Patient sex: F
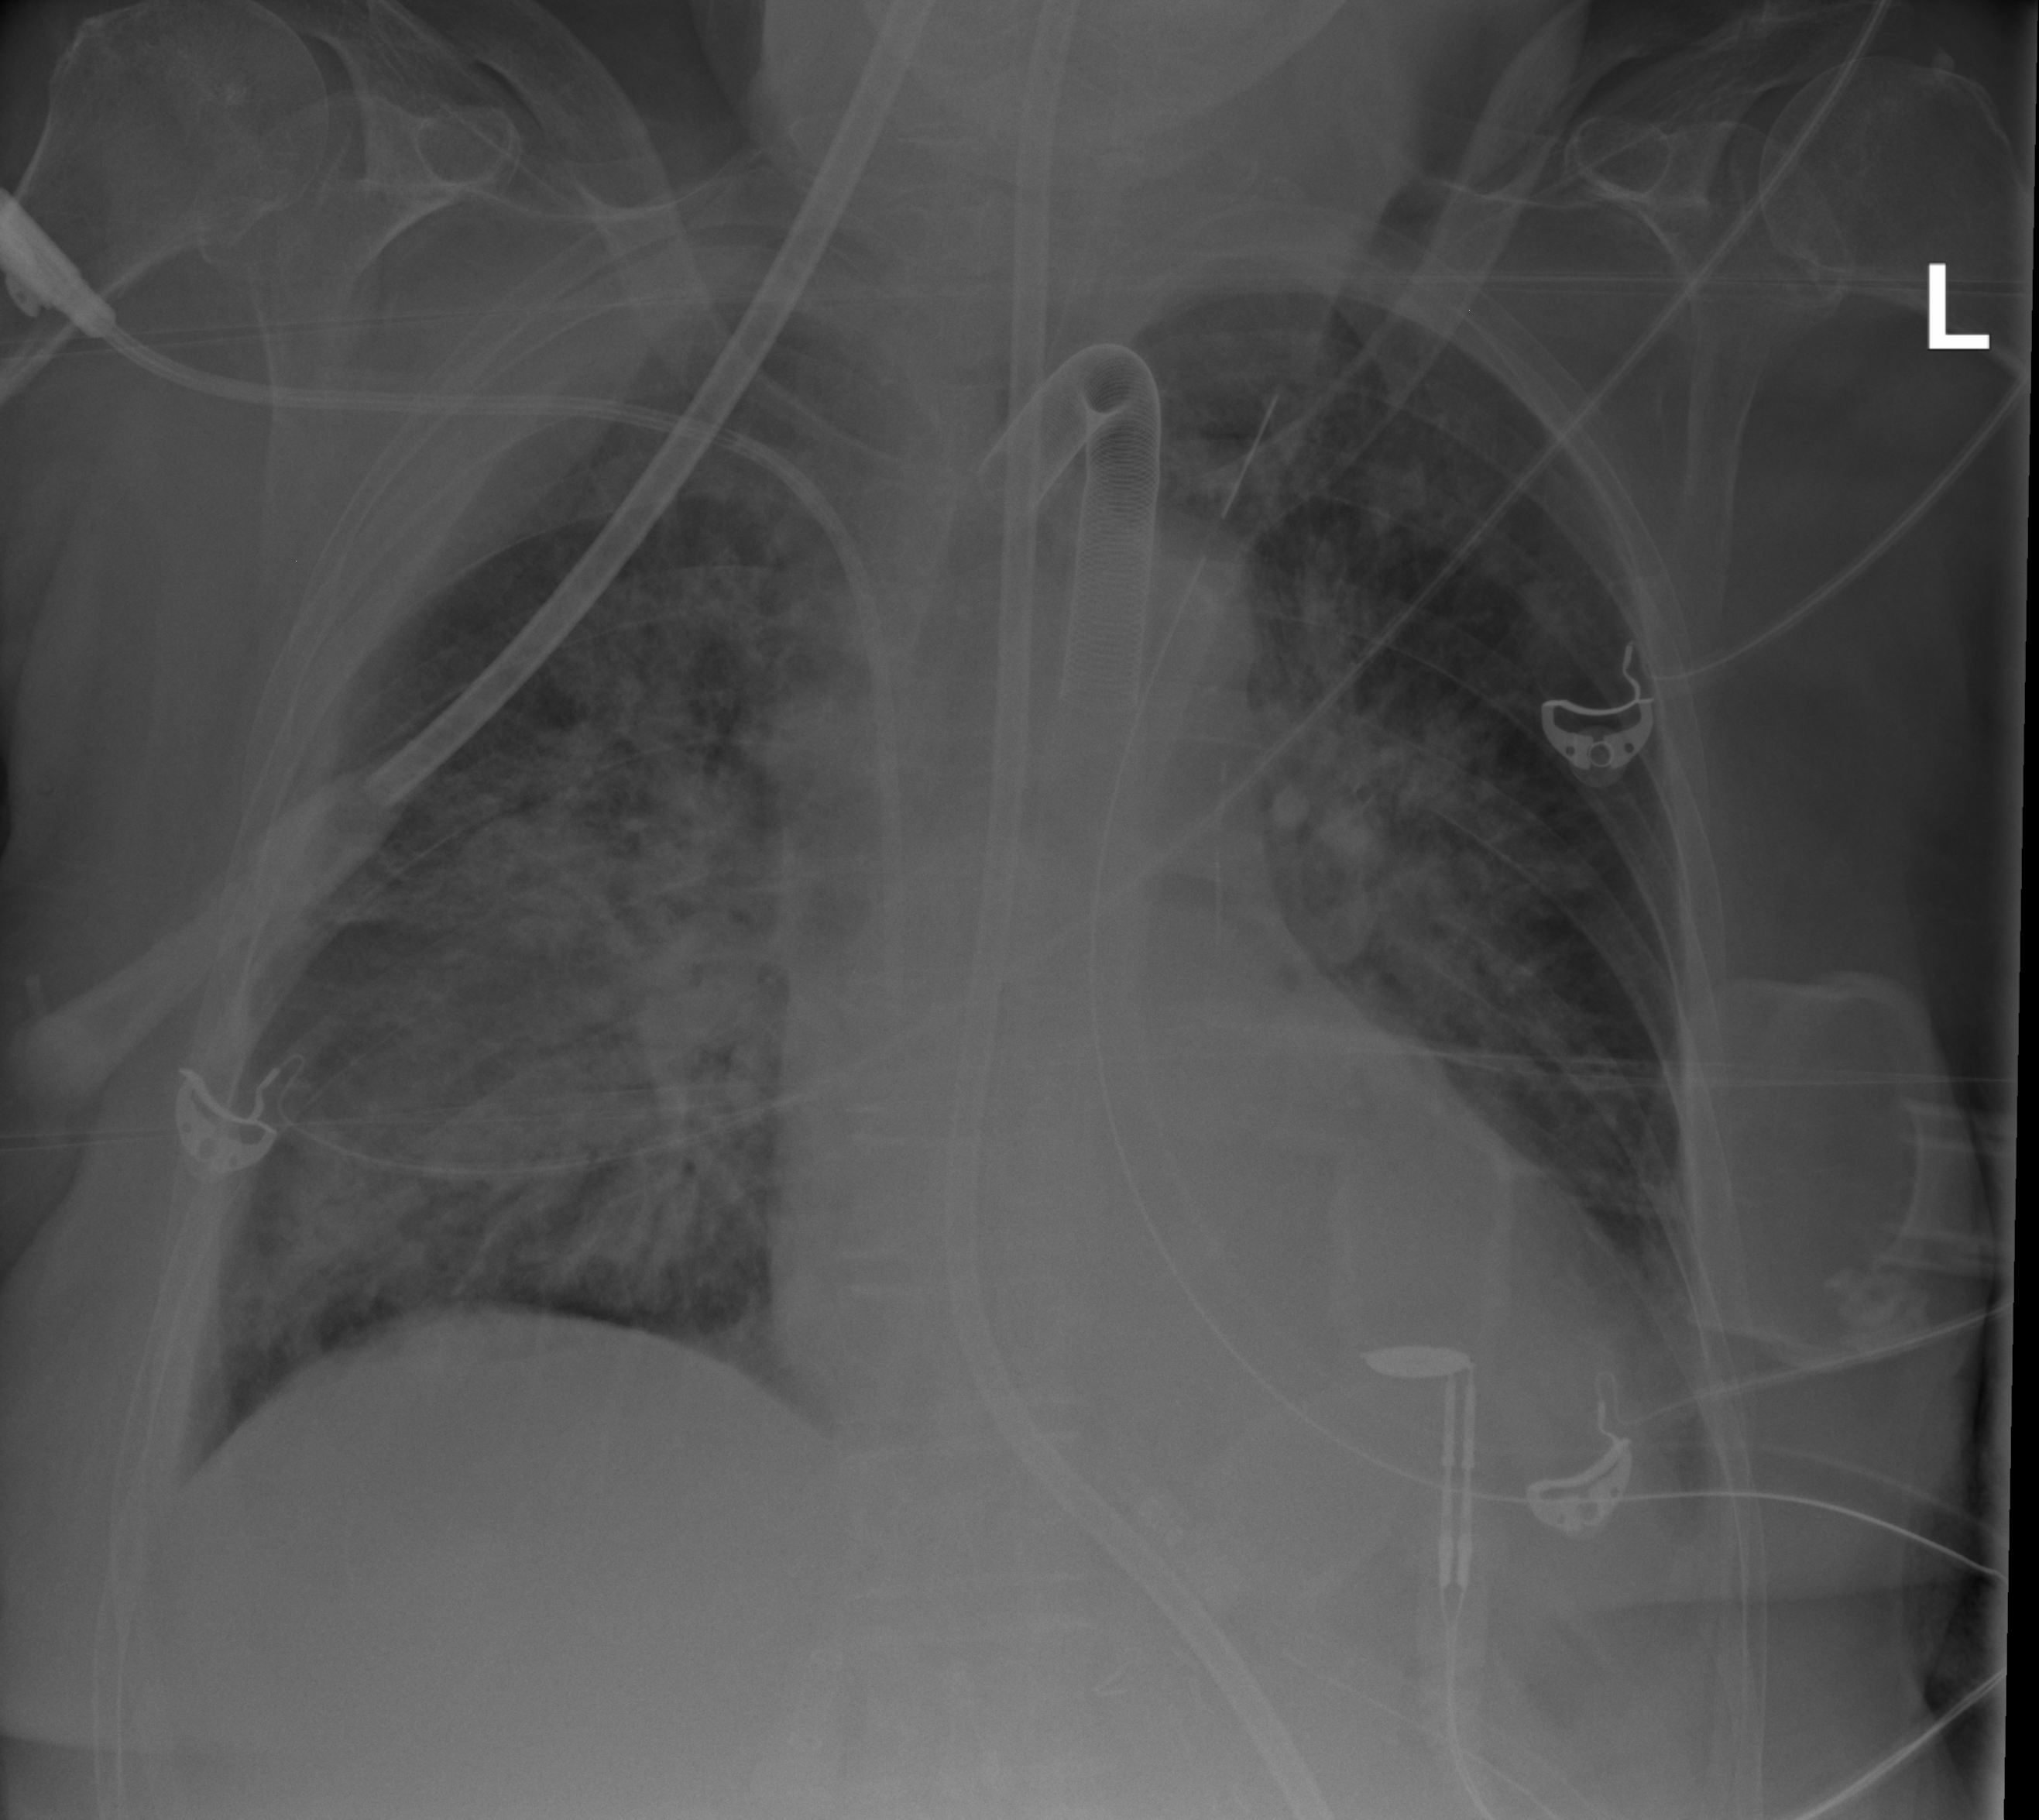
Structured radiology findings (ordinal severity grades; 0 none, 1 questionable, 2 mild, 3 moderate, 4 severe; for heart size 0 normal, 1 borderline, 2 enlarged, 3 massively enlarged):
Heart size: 2
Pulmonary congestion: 2
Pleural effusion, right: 2
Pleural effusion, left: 2
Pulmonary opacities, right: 2
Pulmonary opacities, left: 2
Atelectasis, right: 3
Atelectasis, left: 2